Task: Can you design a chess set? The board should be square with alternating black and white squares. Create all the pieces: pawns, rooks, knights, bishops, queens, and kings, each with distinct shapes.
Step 2799:
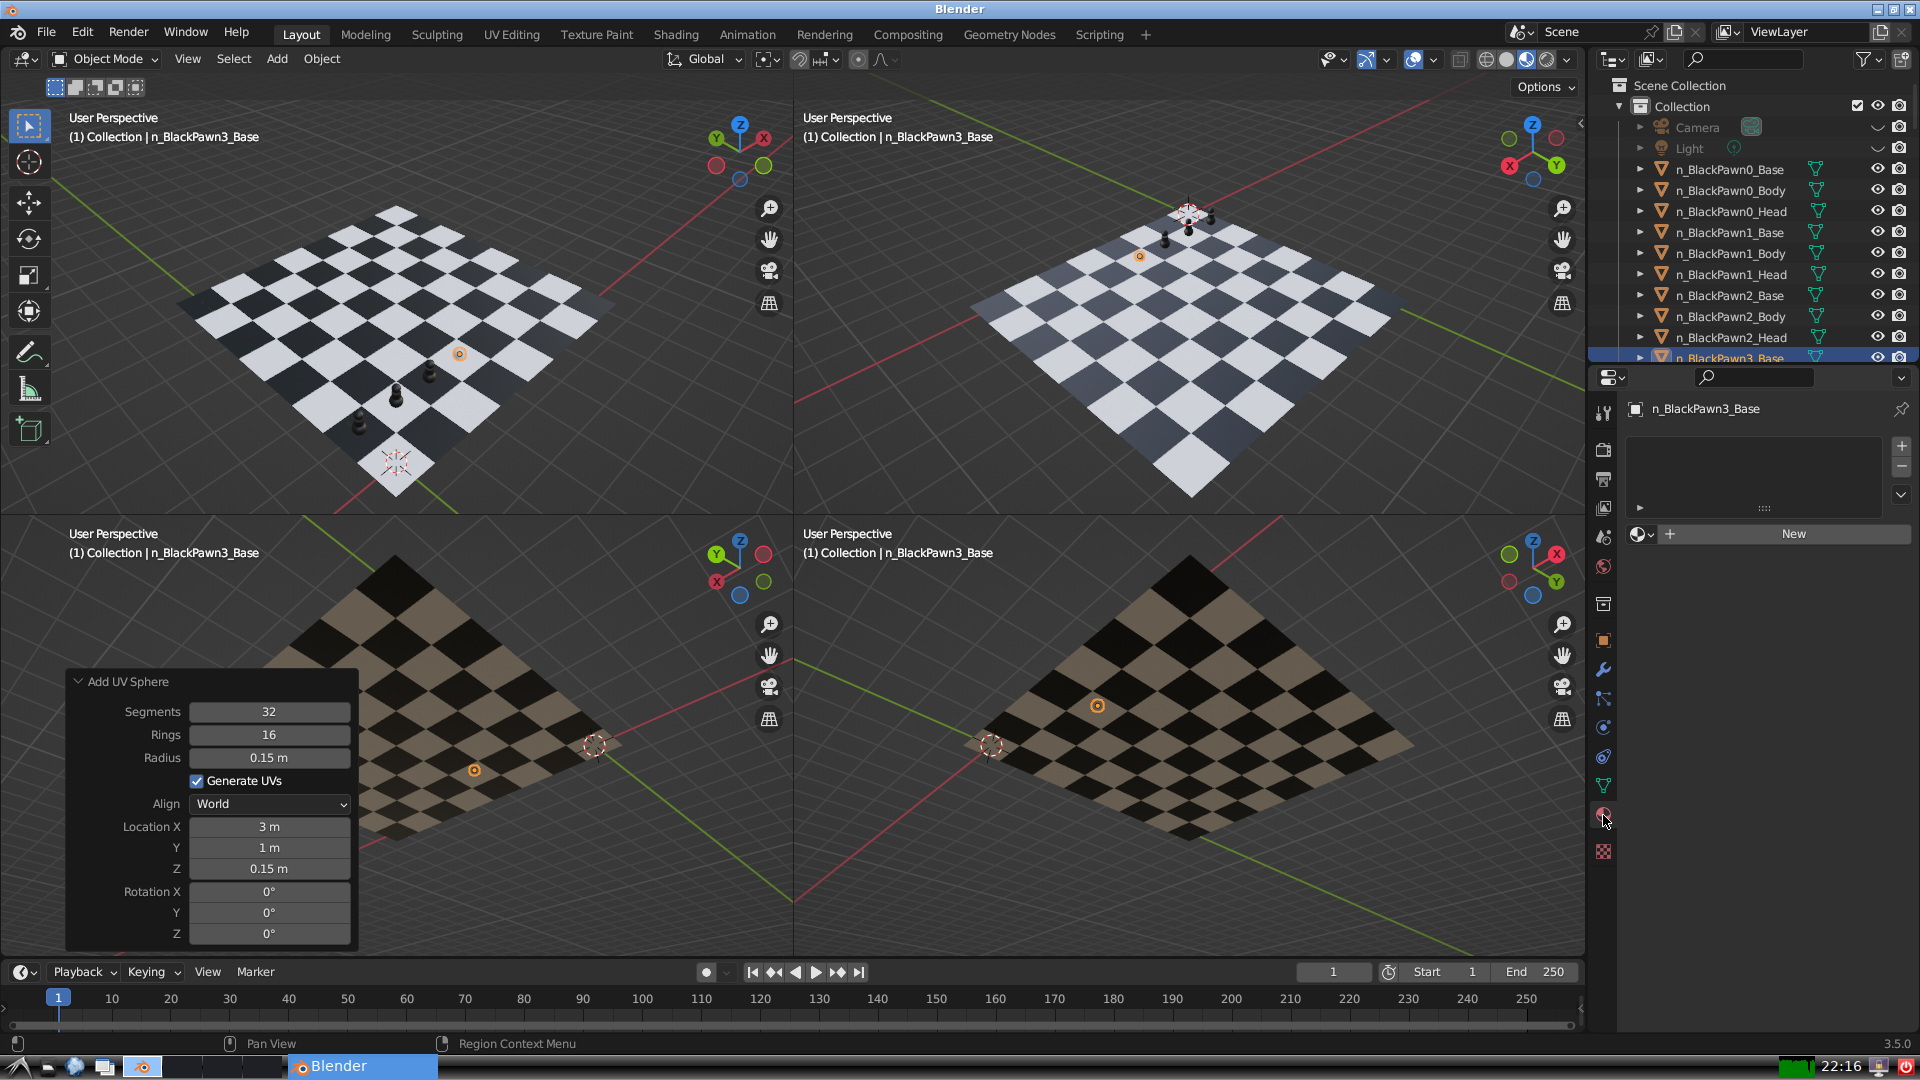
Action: {"mouse_move": [1636, 534]}